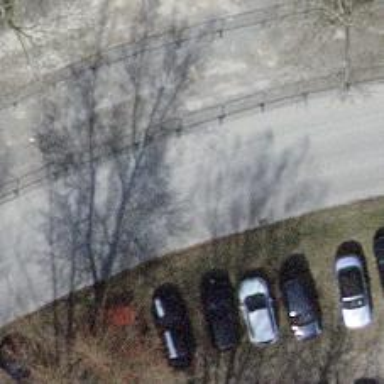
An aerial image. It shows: Compacted parking aisle designed for services.